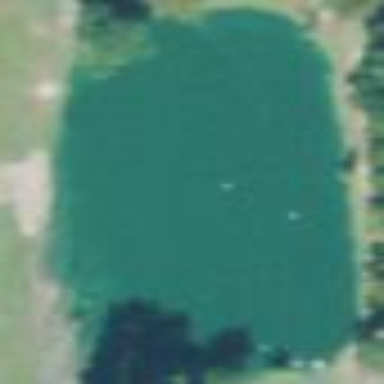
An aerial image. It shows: Pond surrounded by natural water.